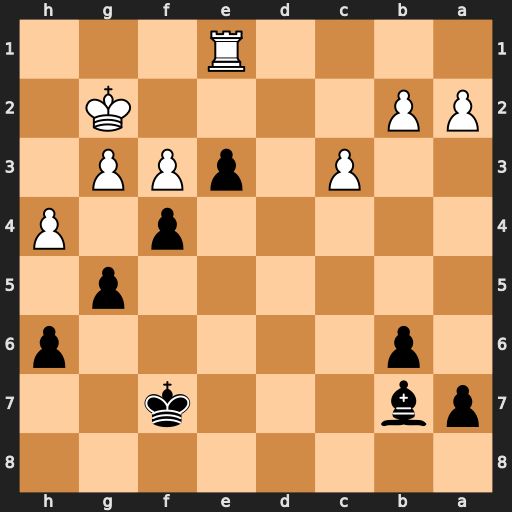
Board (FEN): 8/pb3k2/1p5p/6p1/5p1P/2P1pPP1/PP4K1/4R3
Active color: b
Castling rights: -
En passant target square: -
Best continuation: g4 gxf4 gxf3+ Kg3 f2